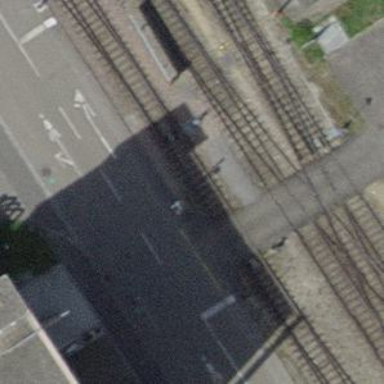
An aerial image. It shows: Railway switch.